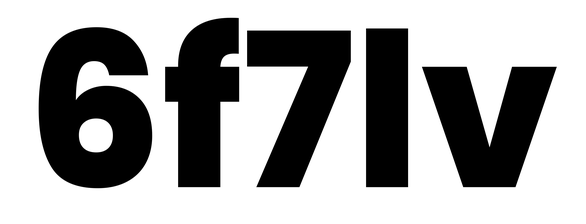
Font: Poppins-ExtraBold